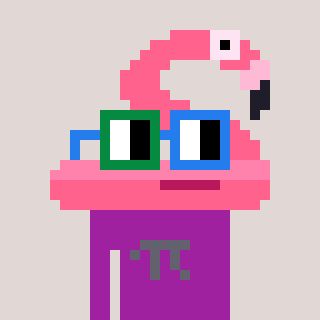
a pixel art character with square green and blue glasses, a flamingo-shaped head and a magenta-colored body on a warm background